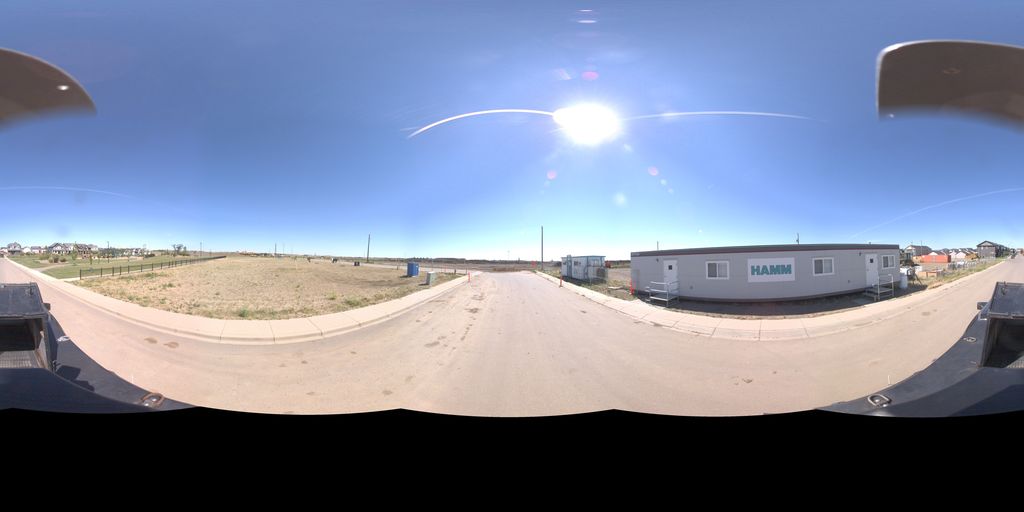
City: saskatoon